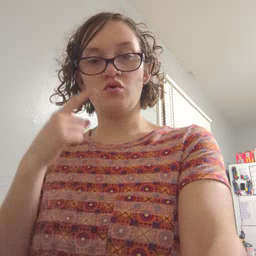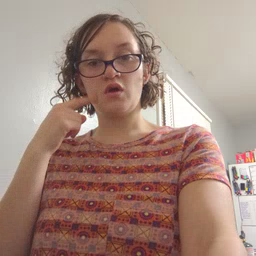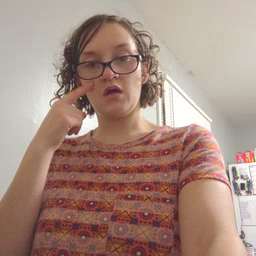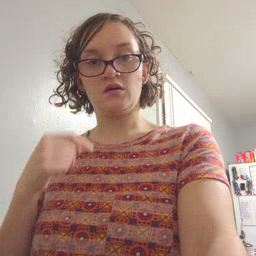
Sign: cry